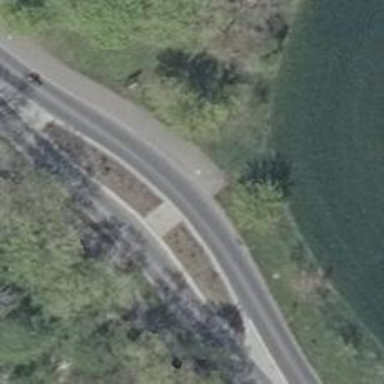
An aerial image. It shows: Secondary road with asphalt surface.